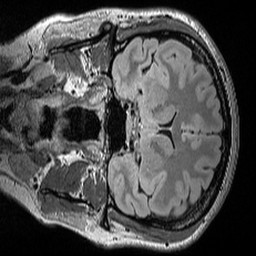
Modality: FLAIR
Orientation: coronal
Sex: female